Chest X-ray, AP view. Patient: 40 years old, sex M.
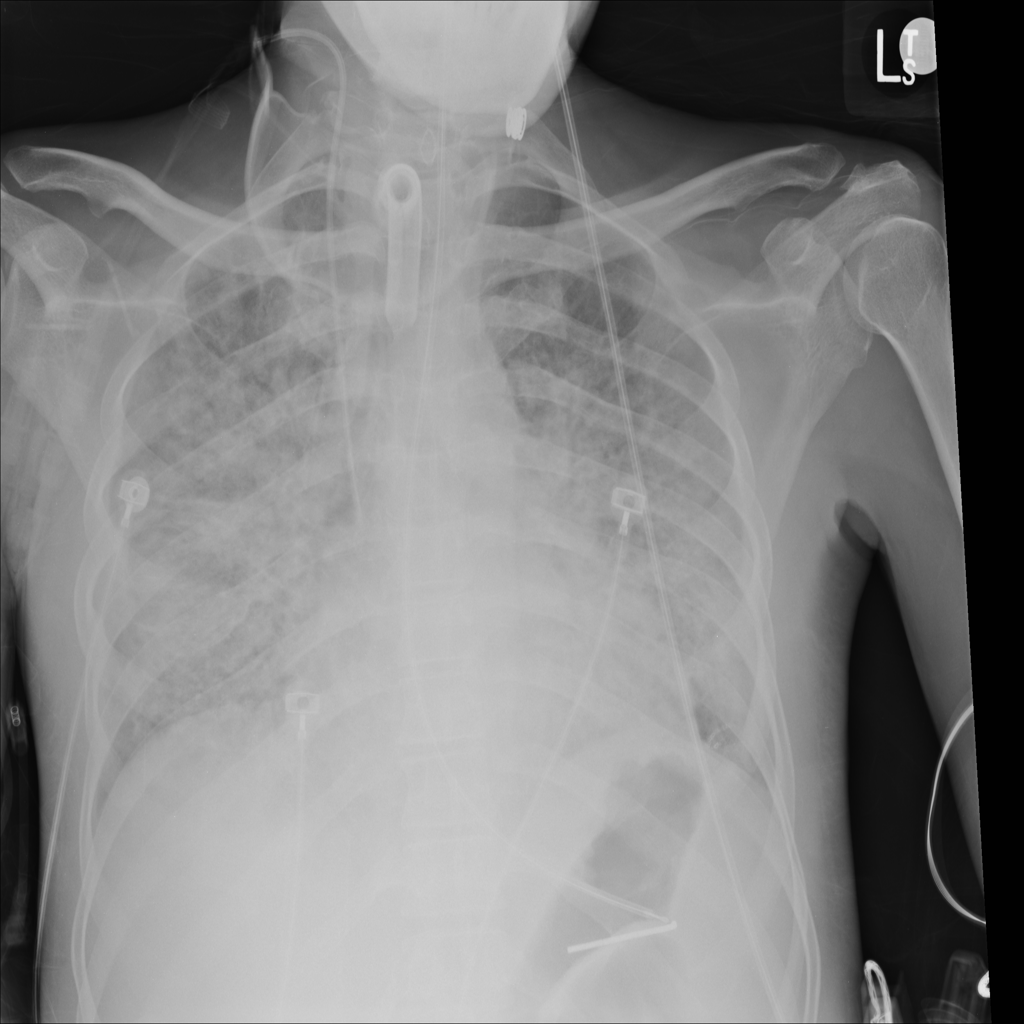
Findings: No Finding